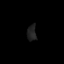
Tissue: prostate
Cell type: Myeloid cells
Senescence score: 0.7252
Nuclear area (px): 140
Mean DAPI intensity: 33.414